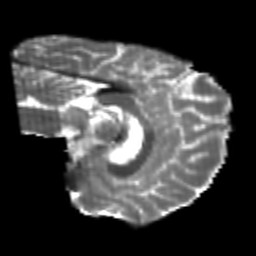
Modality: T2w
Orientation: sagittal
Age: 22
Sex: male
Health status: healthy
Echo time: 0.074 s